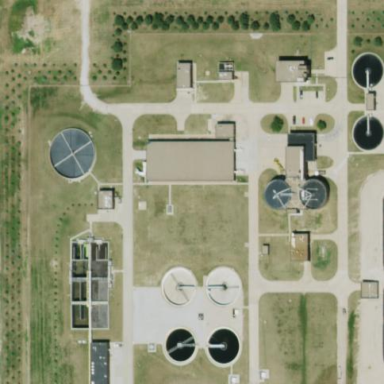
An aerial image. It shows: Wastewater plant.